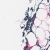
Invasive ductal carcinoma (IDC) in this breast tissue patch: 0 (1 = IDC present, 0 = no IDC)